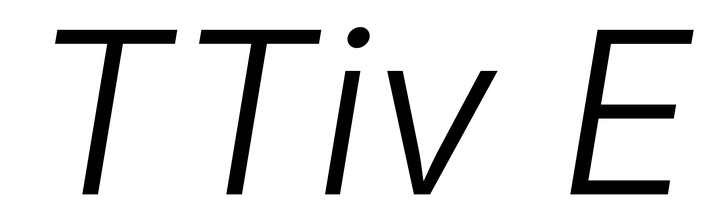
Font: Inter-Italic_Light_Italic